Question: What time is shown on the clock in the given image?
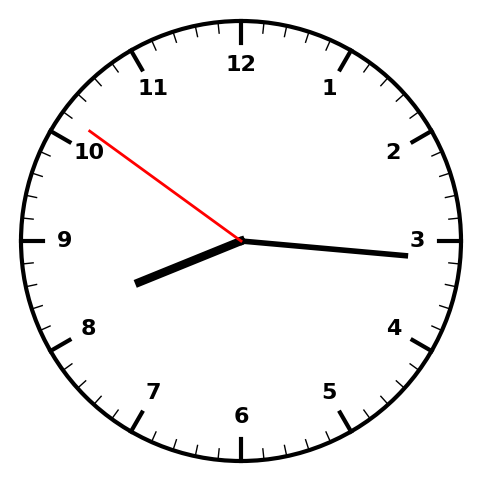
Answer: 08:15:51